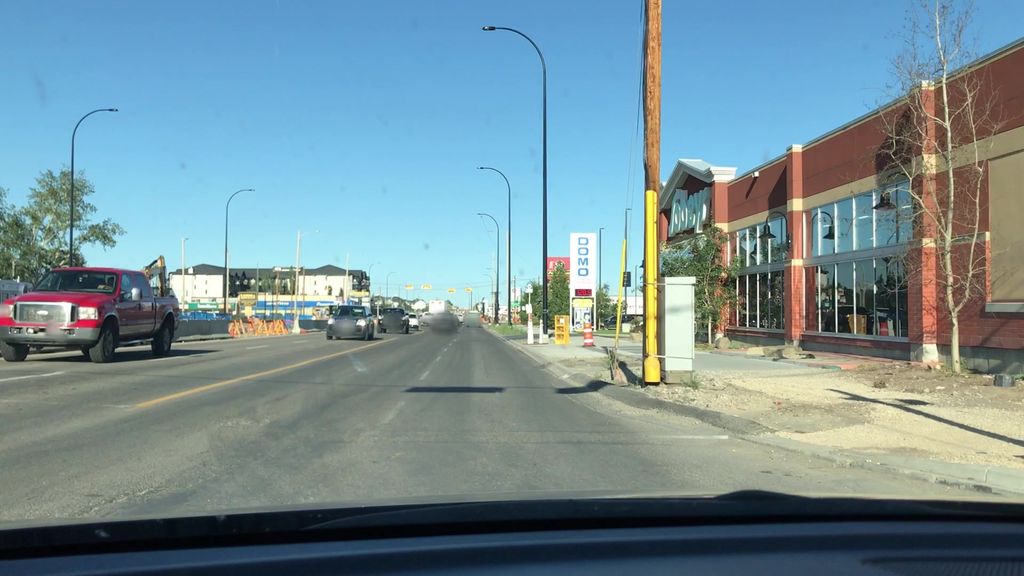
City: calgary